Question: I'm trying display starred mails in Logger.
'''
function viewStarred() {
Logger.log( GmailApp.search('is:starred') );
}
'''
but result in my Logger is this:
> [GmailThread, GmailThread, GmailThread, GmailThread, .... GmailThread]
how can I display mail subjects? or content...
Here is my screen:

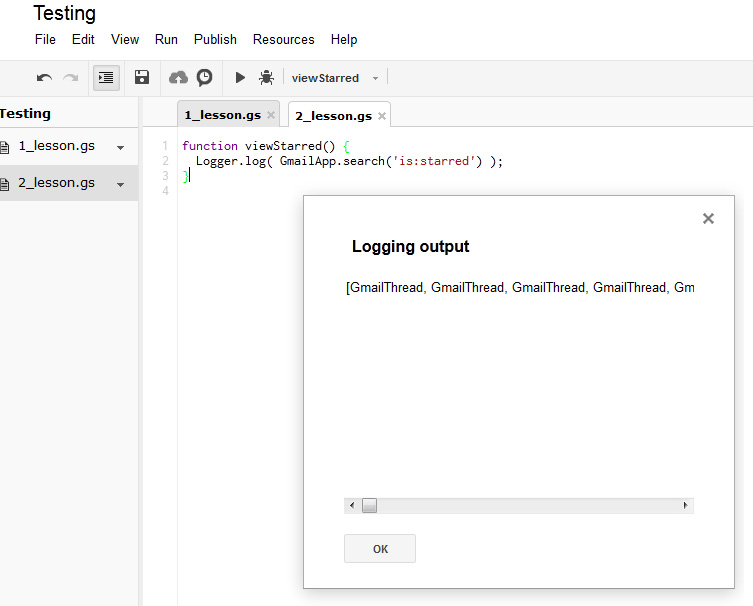
Answer: What you are seeing is behaviour as expected. If you see the <URL>, you'll see that it returns an Array of GmailThread objects.
Logger.log cannot print out a GmailThread array object directly
So, you have to
a. Single out the GmailThread object you want to print
b. Print specific information about a GmailThread (subject, sender etc.)
See example below
'''
var threads = GmailApp.search('is:starred');
for (var i in threads){
Logger.log(threads[i].getFirstMessageSubject());
}
'''